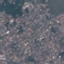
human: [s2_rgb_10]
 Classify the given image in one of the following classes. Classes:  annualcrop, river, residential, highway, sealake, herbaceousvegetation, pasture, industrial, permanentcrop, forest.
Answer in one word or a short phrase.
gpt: Residential